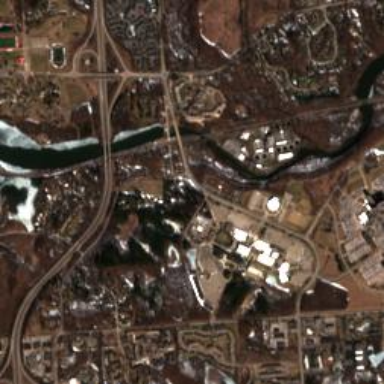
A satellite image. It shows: College.